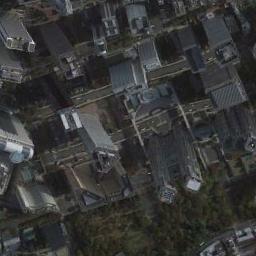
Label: commercial_area